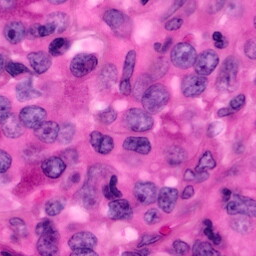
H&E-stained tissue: Pancreatic